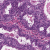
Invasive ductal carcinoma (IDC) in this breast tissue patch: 0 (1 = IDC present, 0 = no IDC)